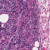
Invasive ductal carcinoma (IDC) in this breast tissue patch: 0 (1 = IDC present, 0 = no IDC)